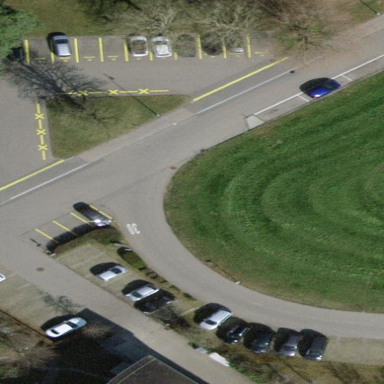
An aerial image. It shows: Parking area with surface.